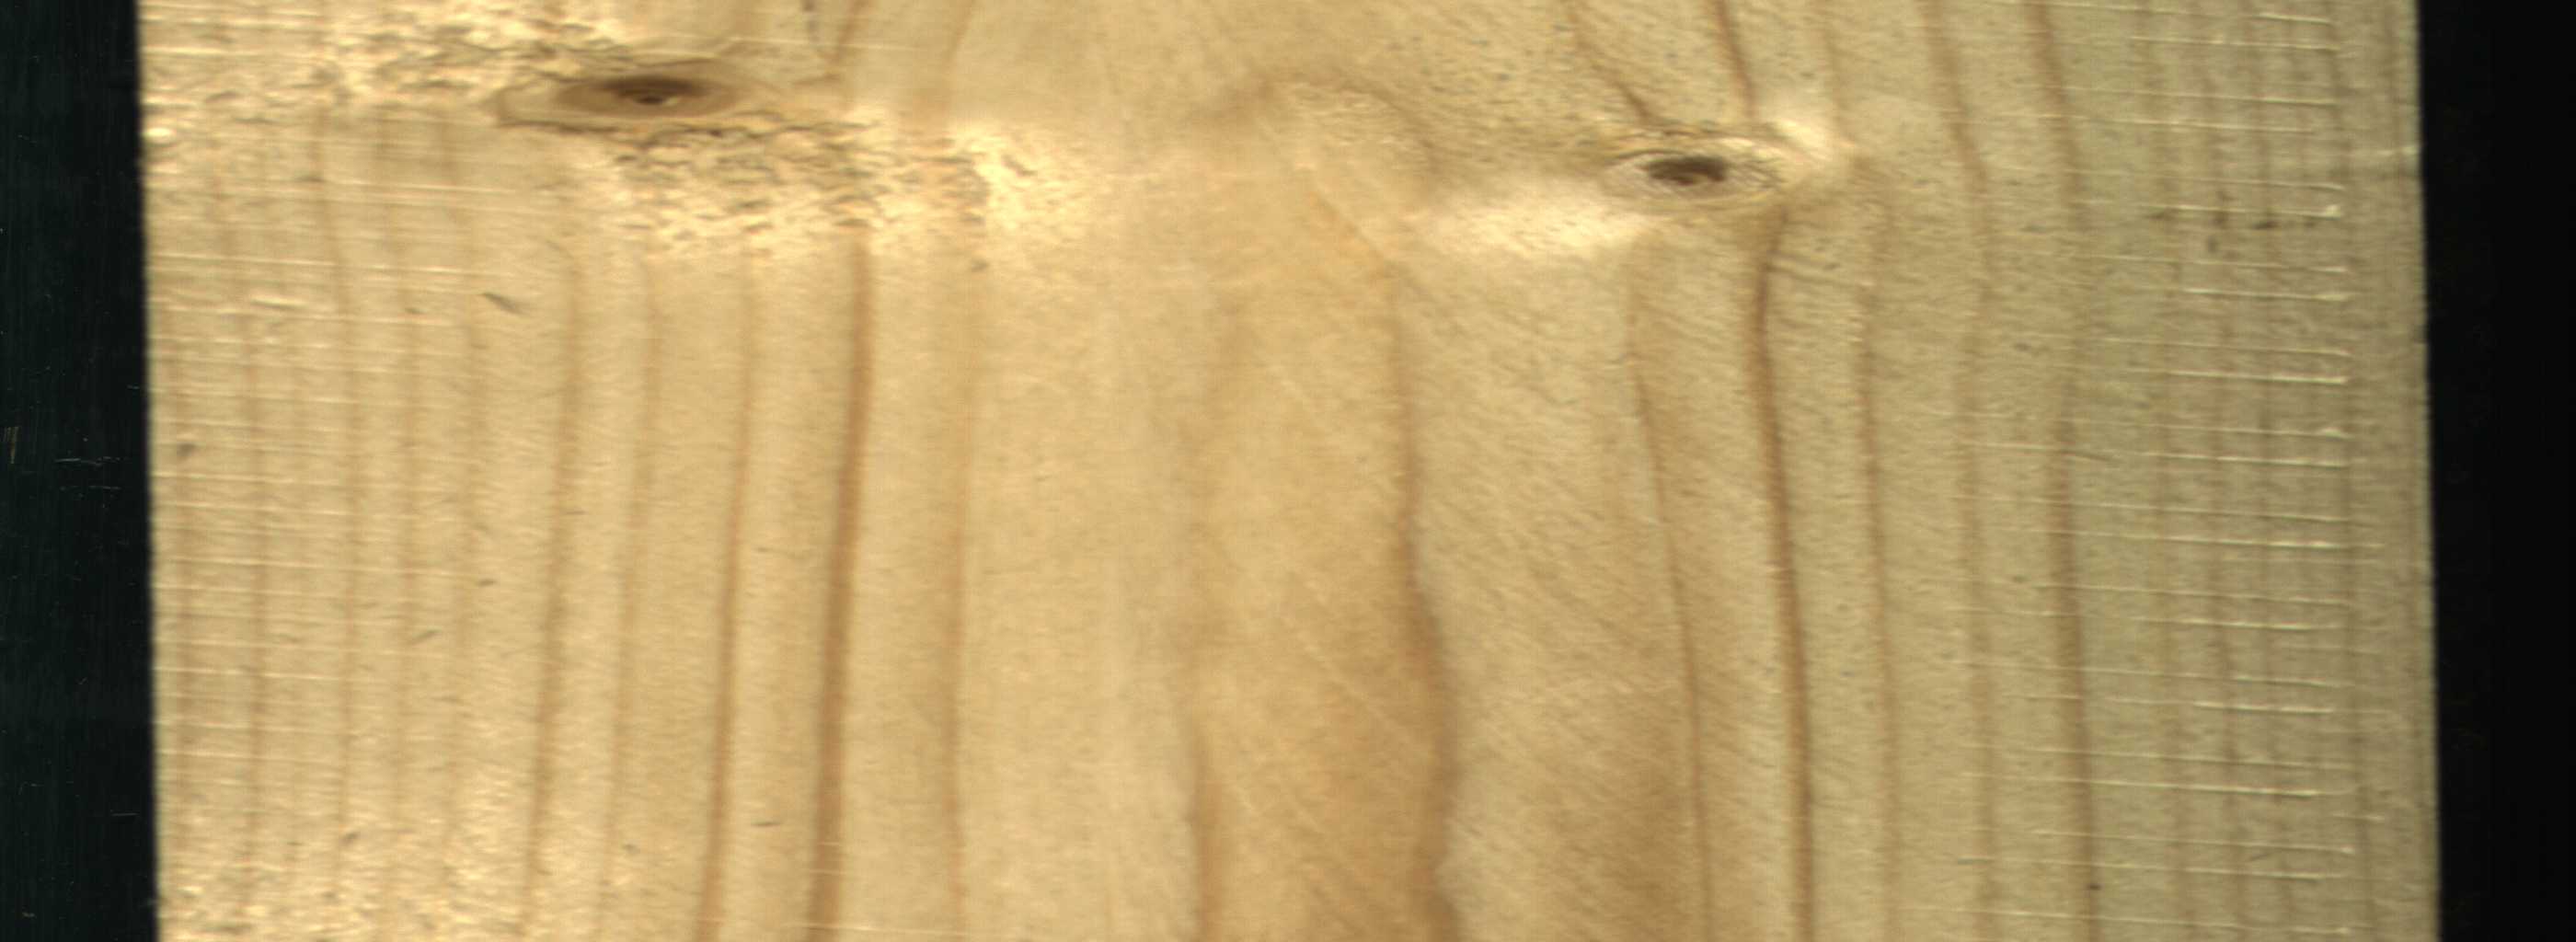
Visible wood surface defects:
Live_Knot
Live_Knot